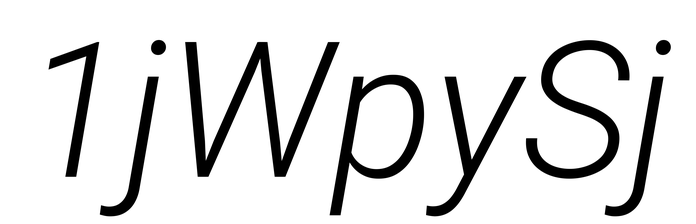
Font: Roboto-Italic_Light_Italic